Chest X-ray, PA view. Patient: 40 years old, sex M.
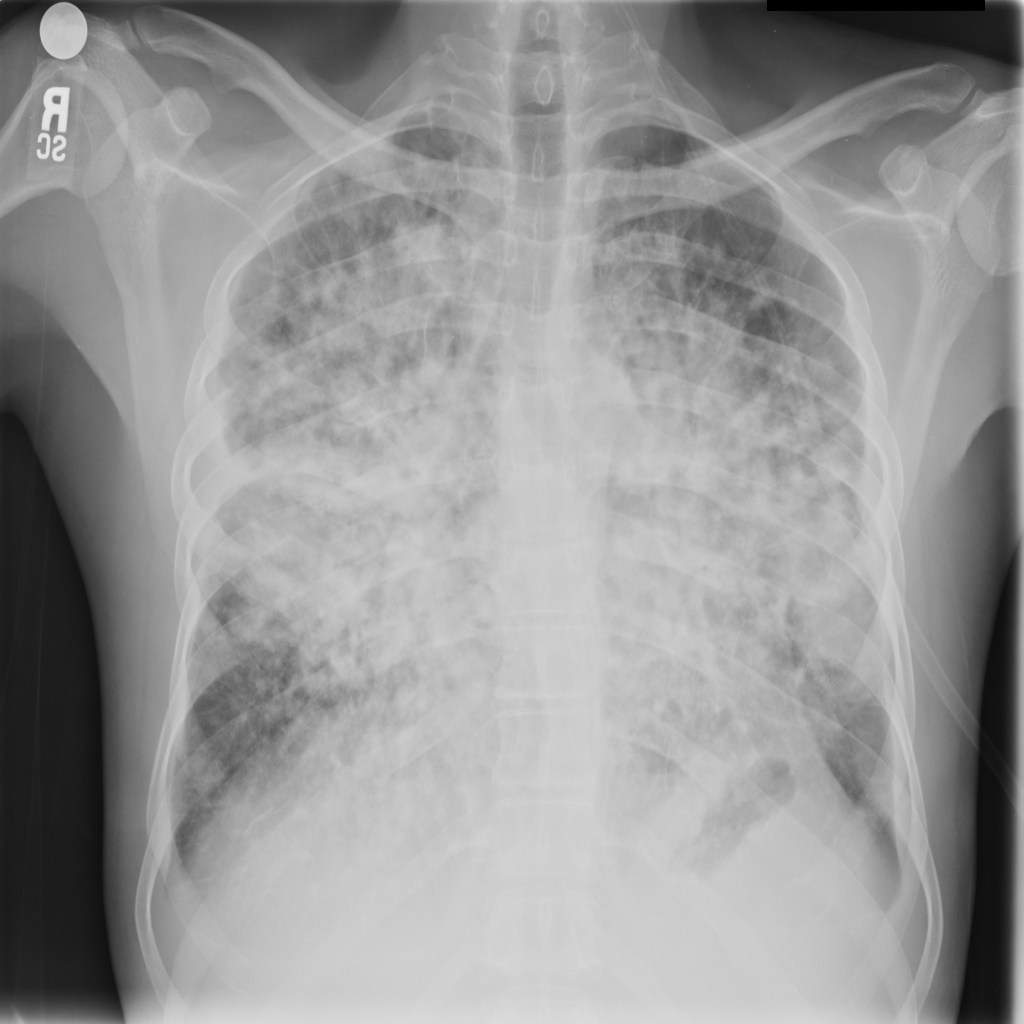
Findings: Effusion